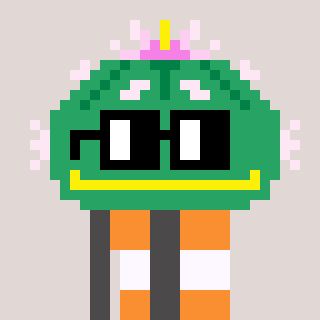
a pixel art character with square black glasses, a peyote-shaped head and a grayscale-colored body on a warm background